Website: lowes
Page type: review-order
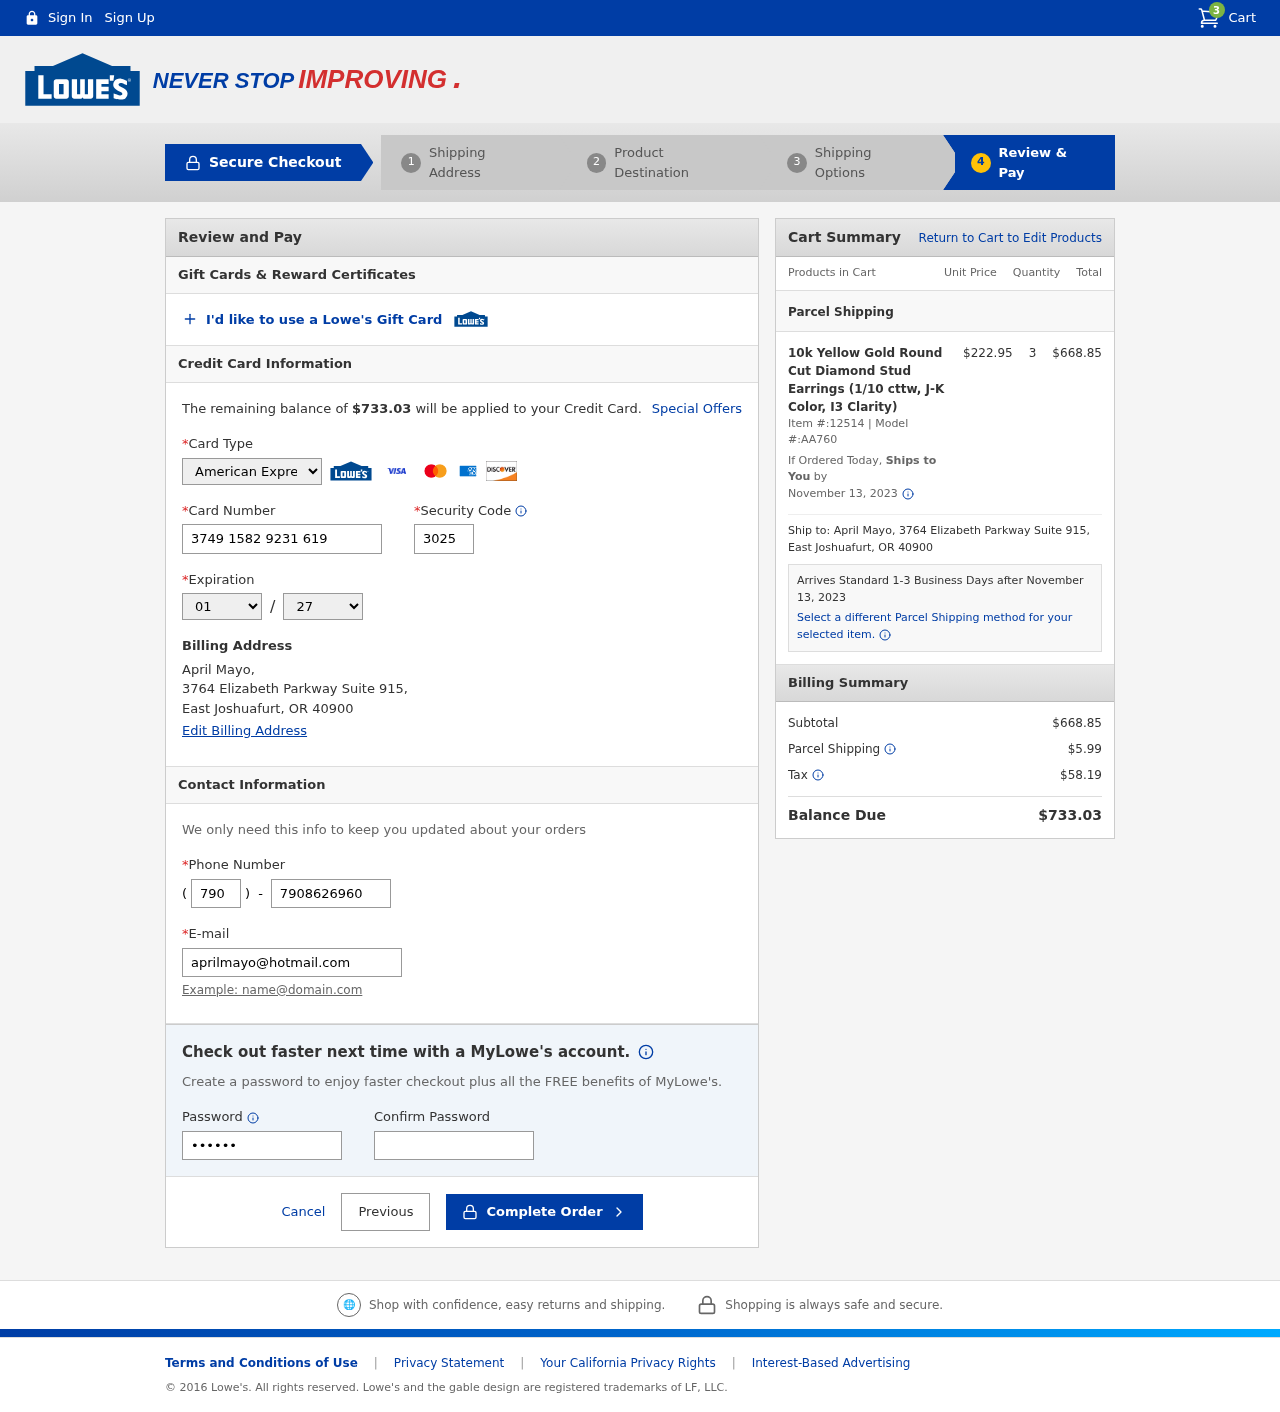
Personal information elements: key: PII_CARD_CVV
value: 3025
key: PII_CARD_EXPIRY_MONTH
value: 01
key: PII_CARD_EXPIRY_YEAR
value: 27
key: PII_CARD_NUMBER
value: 3749 1582 9231 619
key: PII_CARD_TYPE
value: American Express
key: PII_CITY
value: East Joshuafurt
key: PII_EMAIL
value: aprilmayo@hotmail.com
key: PII_FULLNAME
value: April Mayo,
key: PII_PHONE
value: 7908626960
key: PII_PHONE_AREA
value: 790
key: PII_POSTCODE
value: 40900
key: PII_STATE_ABBR
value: OR
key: PII_STREET
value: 3764 Elizabeth Parkway Suite 915,
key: PII_FULLNAME2
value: April Mayo
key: PII_STREET2
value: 3764 Elizabeth Parkway Suite 915
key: PII_CITY_STATE_ZIP2
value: East Joshuafurt, OR 40900
Product elements: key: PRODUCT1_NAME
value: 10k Yellow Gold Round Cut Diamond Stud Earrings (1/10 cttw, J-K Color, I3 Clarity)
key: PRODUCT1_PRICE
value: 222.95
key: PRODUCT1_QUANTITY
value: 3
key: PRODUCT1_ITEM_NUMBER
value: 12514
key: PRODUCT1_MODEL_NUMBER
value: AA760
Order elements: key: ORDER_NUM_ITEMS
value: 3
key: ORDER_TOTAL
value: $733.03
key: ORDER_SHIPPING_DATE
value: November 13, 2023
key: ORDER_SUBTOTAL
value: $668.85
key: ORDER_SHIPPING_DATE2
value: November 13, 2023
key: ORDER_SUBTOTAL2
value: $668.85
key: ORDER_SHIPPING_COST
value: $5.99
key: ORDER_TAX
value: $58.19